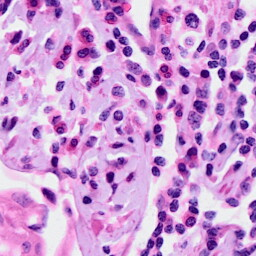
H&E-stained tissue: Cervix